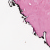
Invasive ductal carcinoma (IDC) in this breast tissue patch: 0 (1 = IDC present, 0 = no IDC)